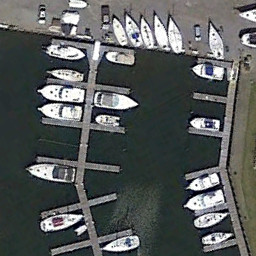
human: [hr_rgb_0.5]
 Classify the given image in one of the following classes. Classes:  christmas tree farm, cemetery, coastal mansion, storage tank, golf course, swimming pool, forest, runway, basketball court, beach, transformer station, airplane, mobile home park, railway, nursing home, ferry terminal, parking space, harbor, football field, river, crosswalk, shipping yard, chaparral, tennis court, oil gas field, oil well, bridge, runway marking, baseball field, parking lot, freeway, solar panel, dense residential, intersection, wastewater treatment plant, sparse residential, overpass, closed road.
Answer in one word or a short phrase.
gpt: ferry terminal